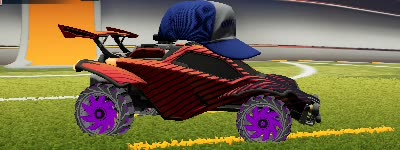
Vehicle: octane